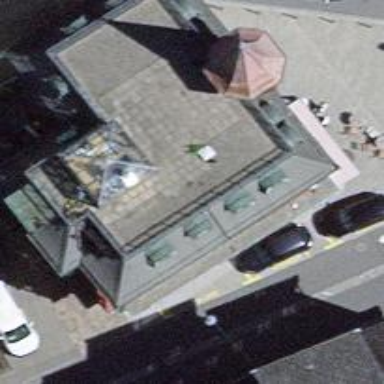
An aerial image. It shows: Cafe.